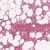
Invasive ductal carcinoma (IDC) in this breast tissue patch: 0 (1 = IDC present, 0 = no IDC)